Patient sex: F
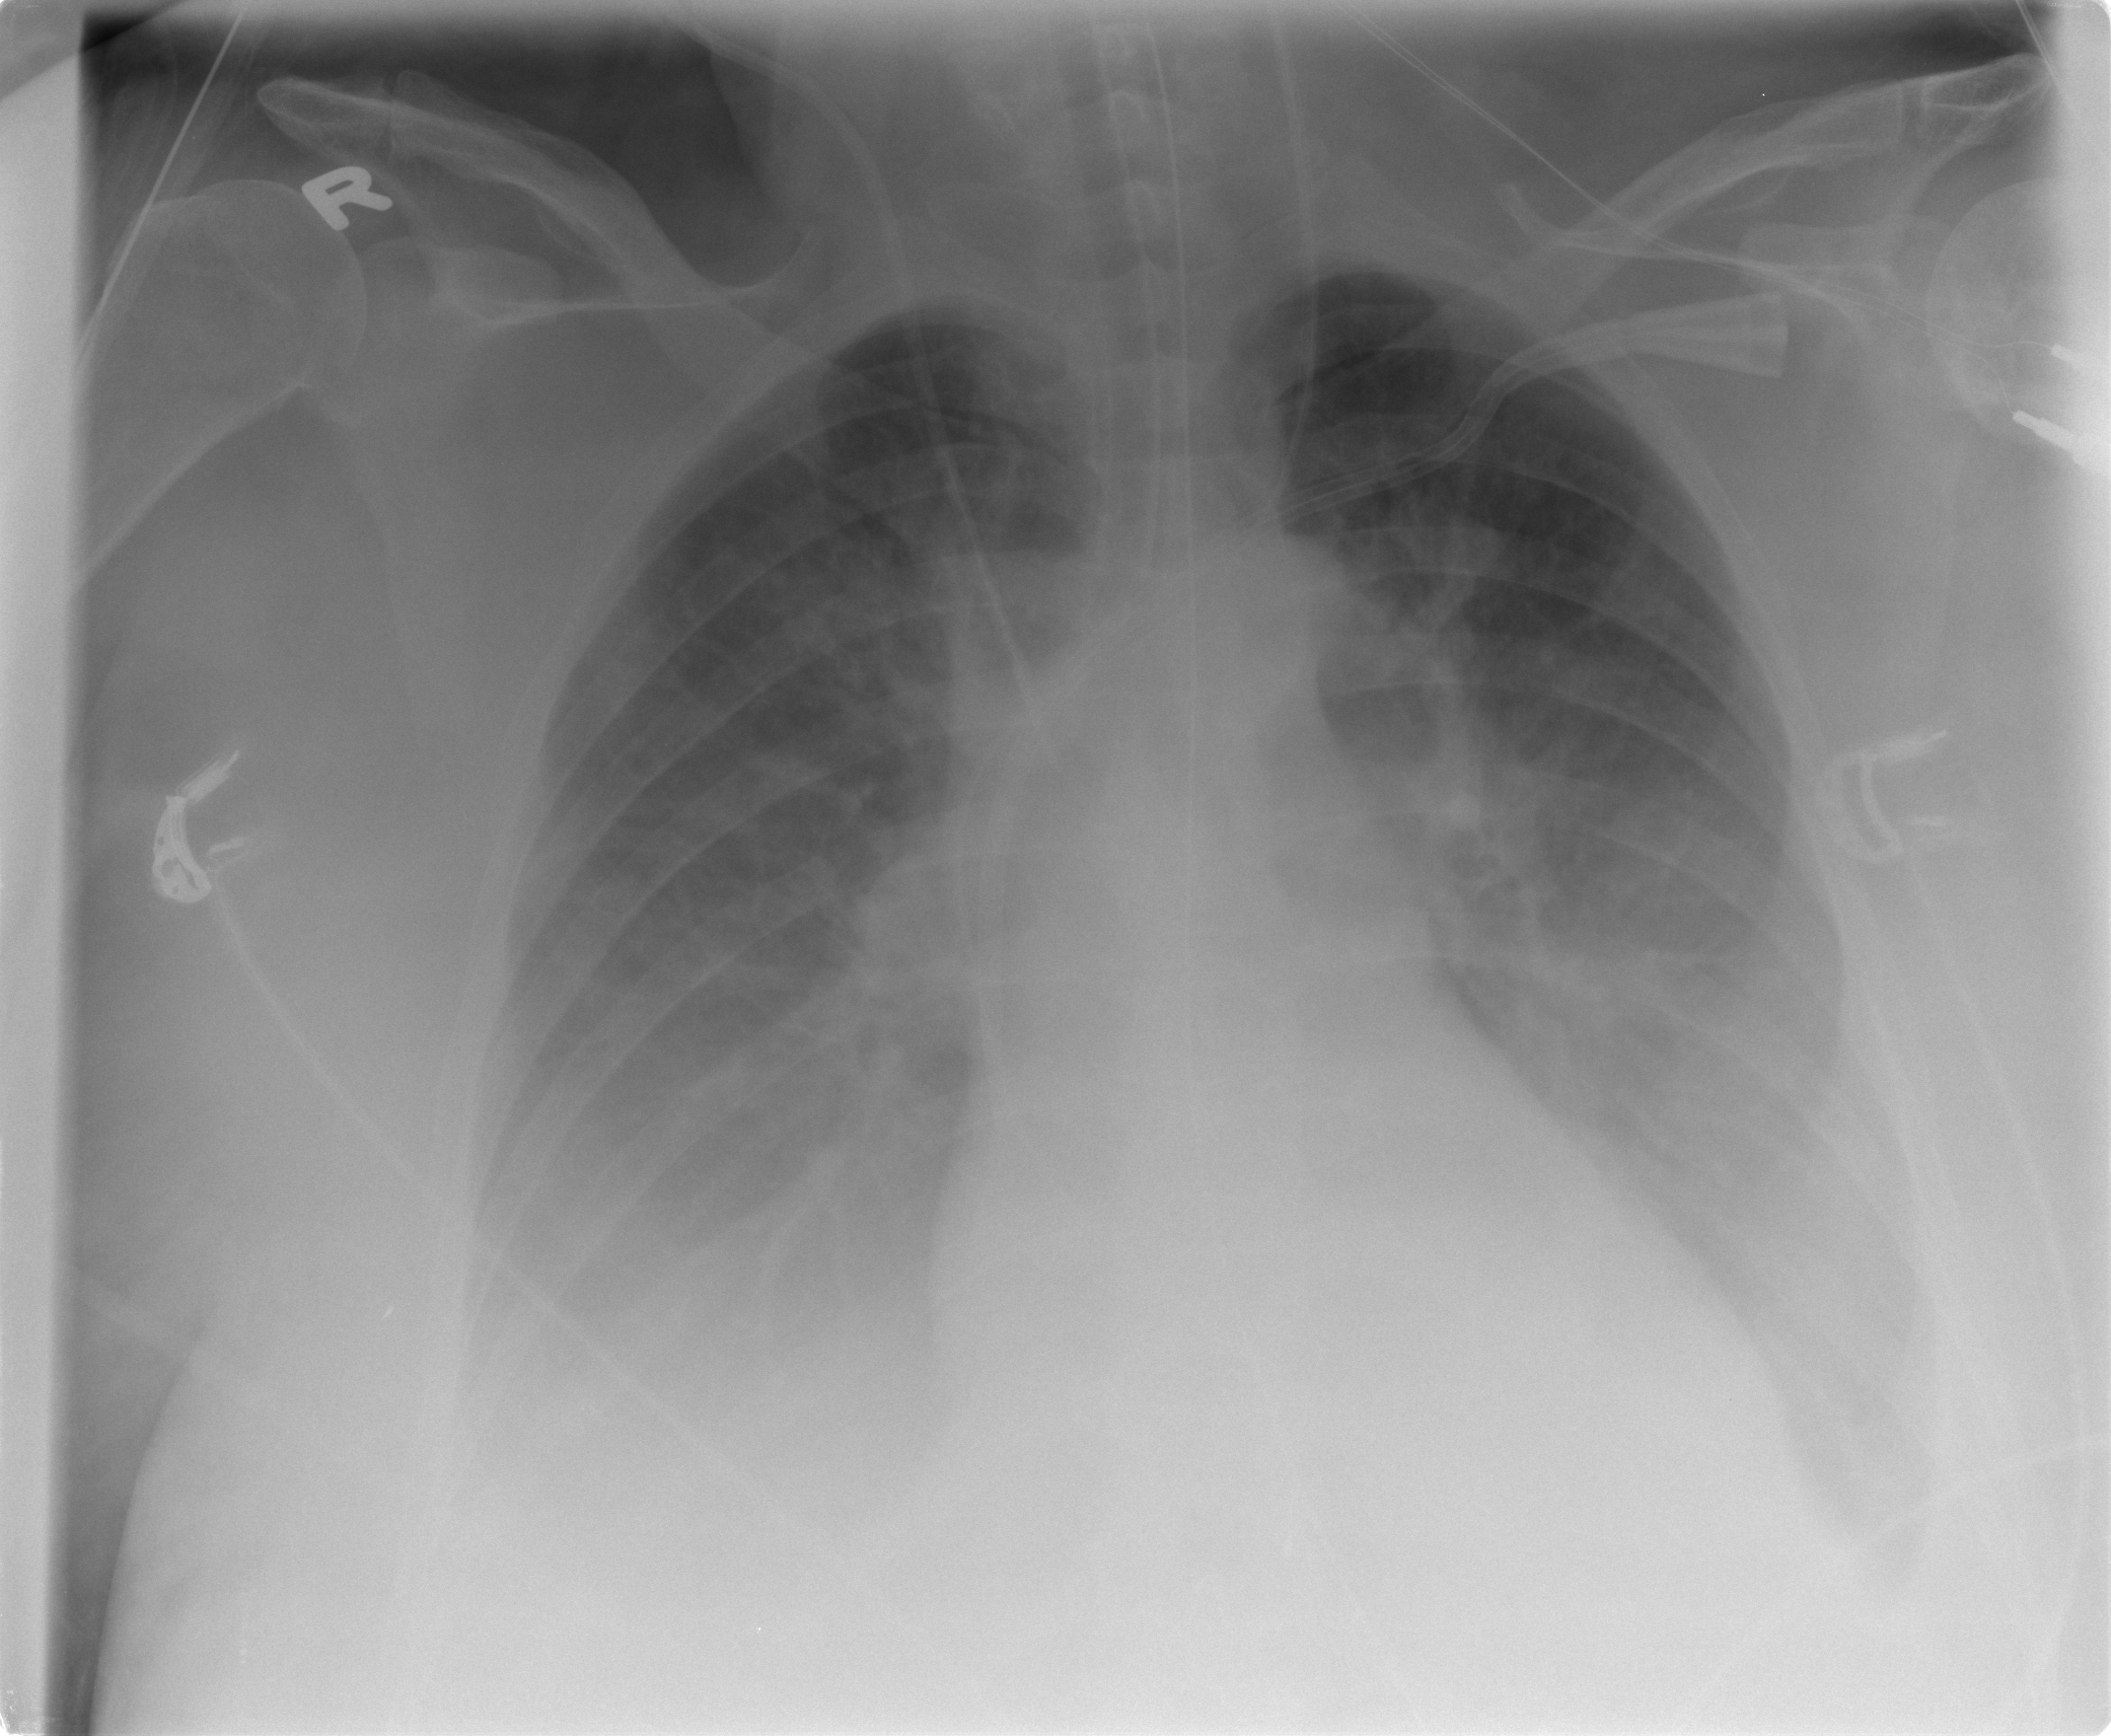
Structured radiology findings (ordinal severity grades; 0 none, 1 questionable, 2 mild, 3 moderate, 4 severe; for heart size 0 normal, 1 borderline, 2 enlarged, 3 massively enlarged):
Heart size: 0
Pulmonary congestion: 2
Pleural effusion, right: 2
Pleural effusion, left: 2
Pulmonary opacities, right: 0
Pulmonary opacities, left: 0
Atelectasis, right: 2
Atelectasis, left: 2